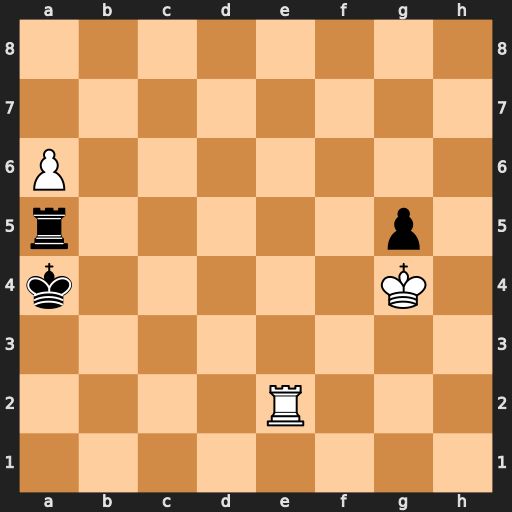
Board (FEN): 8/8/P7/r5p1/k5K1/8/4R3/8
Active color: w
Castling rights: -
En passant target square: -
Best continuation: Ra2+ Kb5 Rxa5+ Kxa5 a7